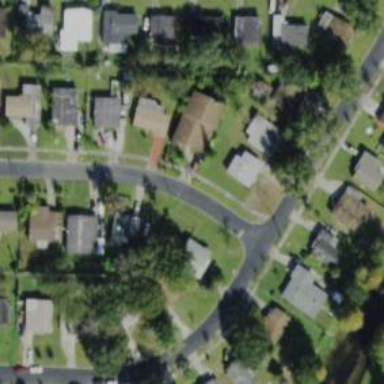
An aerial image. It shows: Residential road with asphalt surface. There is sidewalk on the left side.